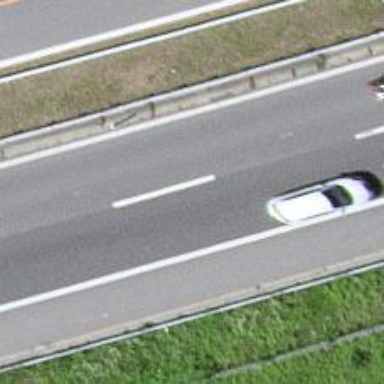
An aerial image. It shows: Asphalt motorway.